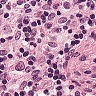
Metastatic tissue present: no